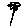
Label: flower